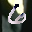
Label: 6